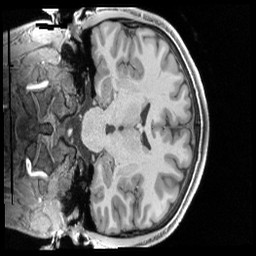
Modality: T1w
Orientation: coronal
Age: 22
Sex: male
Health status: healthy
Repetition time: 2.4 s
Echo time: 0.00222 s